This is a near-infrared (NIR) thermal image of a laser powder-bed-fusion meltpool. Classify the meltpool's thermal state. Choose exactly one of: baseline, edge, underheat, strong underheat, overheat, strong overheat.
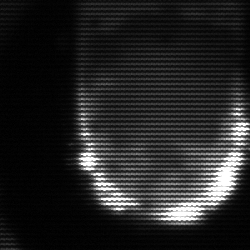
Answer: baseline